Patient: sex M, age 61
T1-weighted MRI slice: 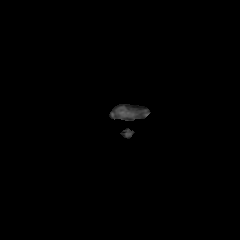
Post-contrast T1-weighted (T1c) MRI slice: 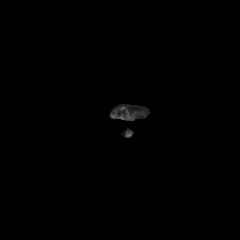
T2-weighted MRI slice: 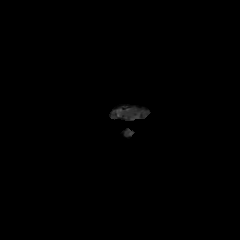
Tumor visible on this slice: no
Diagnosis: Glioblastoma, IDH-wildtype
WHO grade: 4